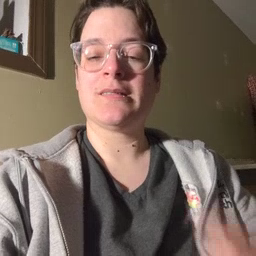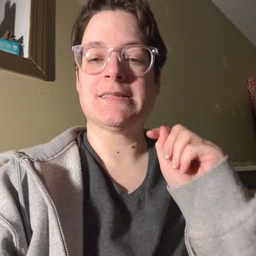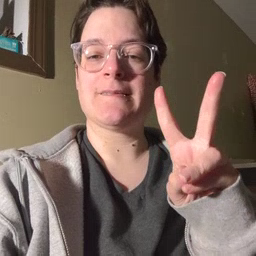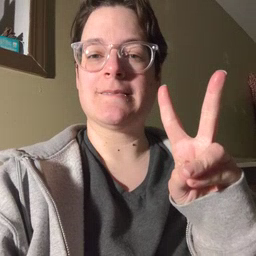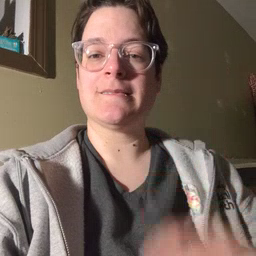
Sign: TV